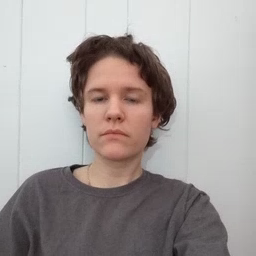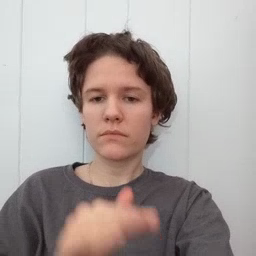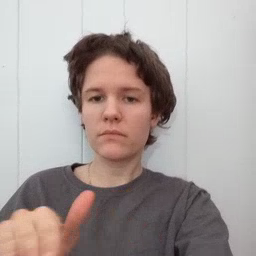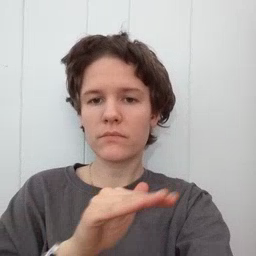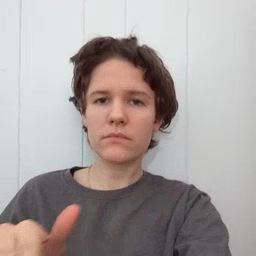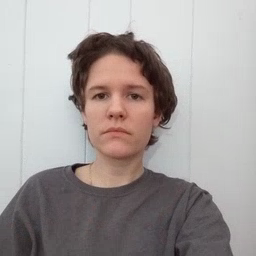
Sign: clean